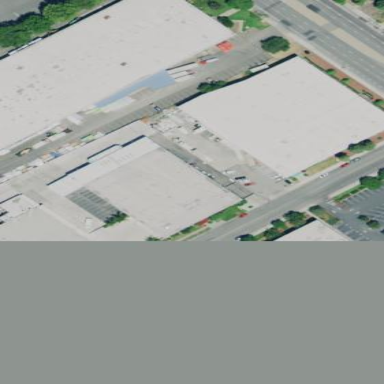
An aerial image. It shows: Wholesale shop housed in building.